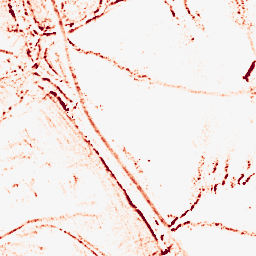
Category: morphological
Decomposition family: morphological_rect
Decomposition parameters: operation: opening
width: 5
height: 5
Upsampling method: linear_exact
Upsampling parameters: scale: 2
Upsampling scale: 2